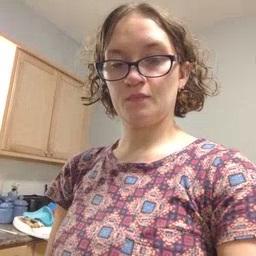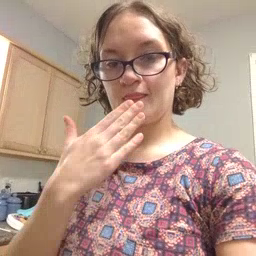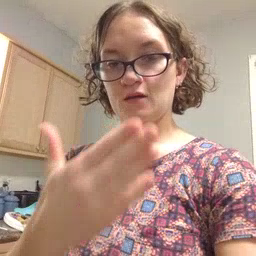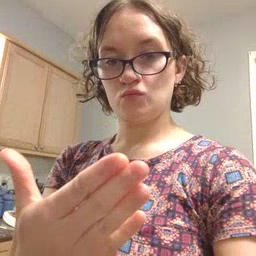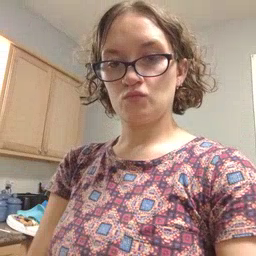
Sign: thankyou